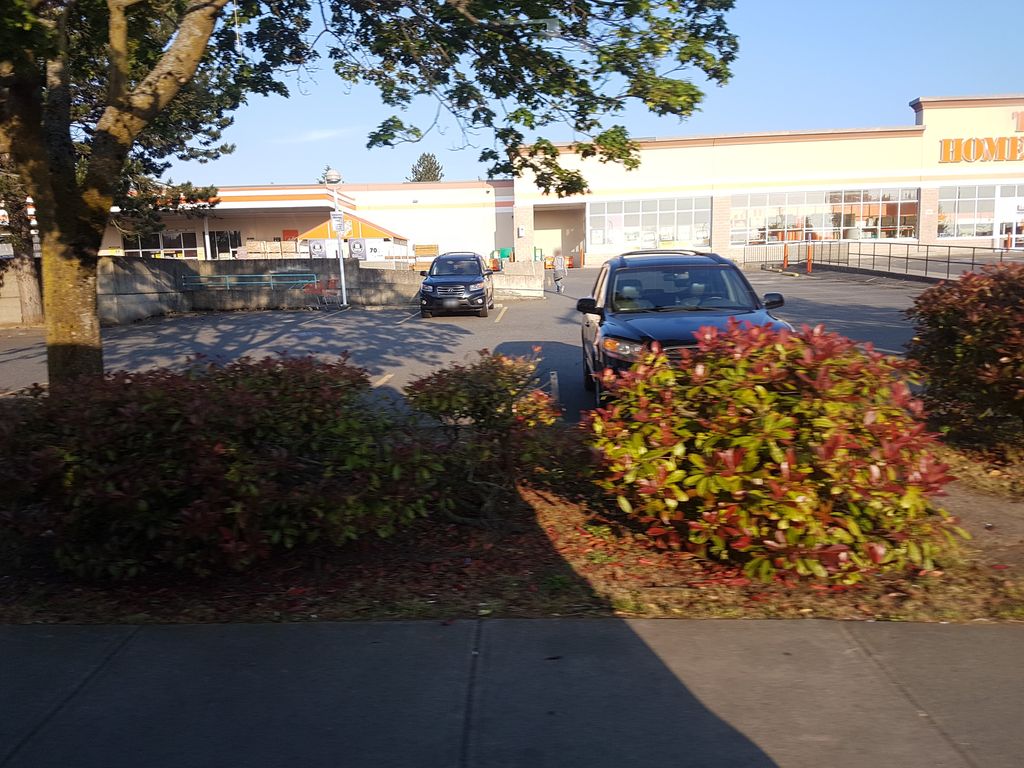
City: victoria